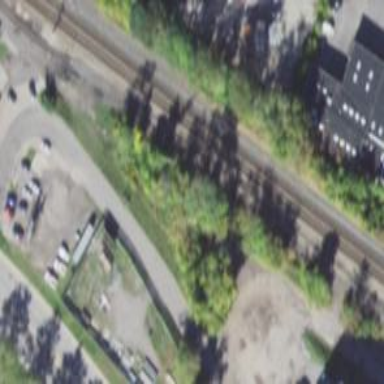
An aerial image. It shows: Abandoned railway.